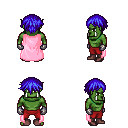
a pixel art fantasy rpg character, male body template, orc, green skin, pink cape, red pants, blue short bangs hairstyle, metal gloves, maroon shoes, four views (front, back, left, right), 2x2 character sprite sheet, small pixel art, hard edges, no anti-aliasing